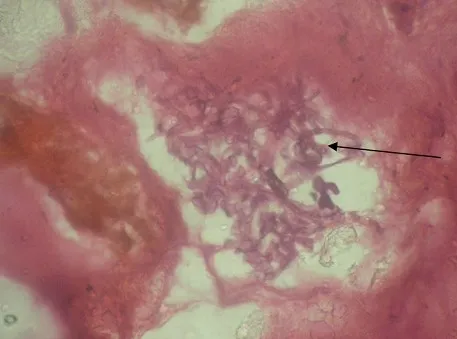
PAS stained section under low power showed cellular connective tissue stroma with large non septate fungal hyphae (in black arrow) along with few areas of necrosis.
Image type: pathology (pas)